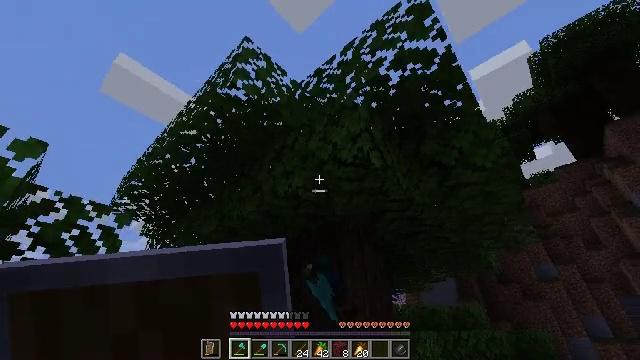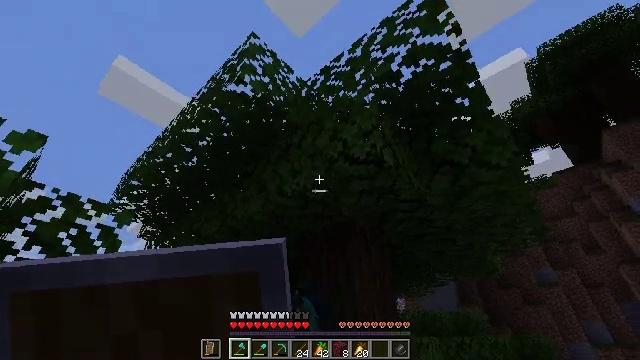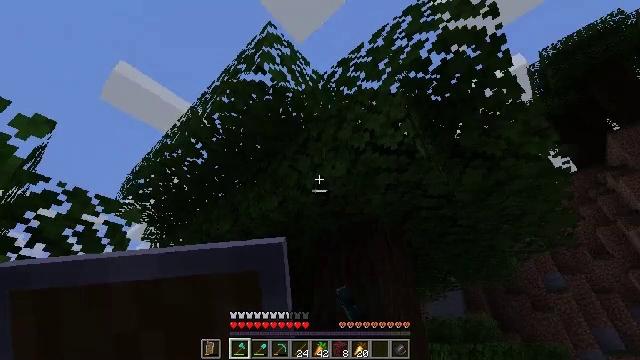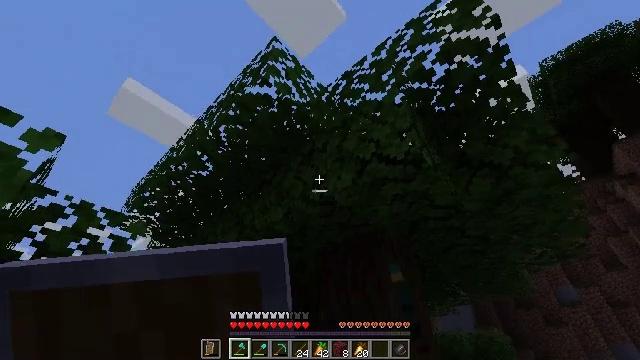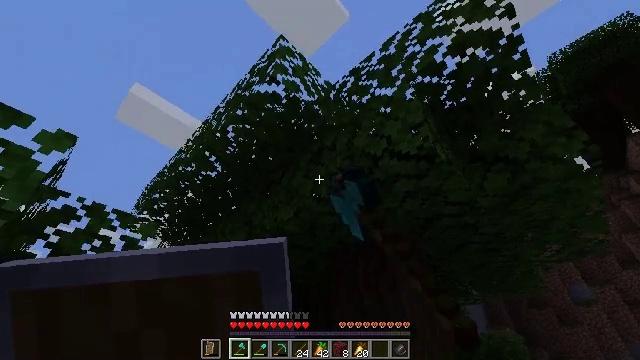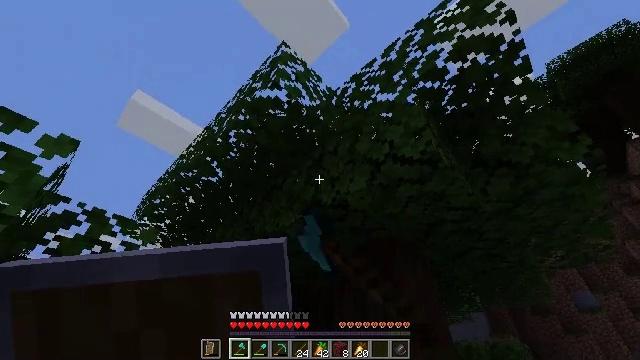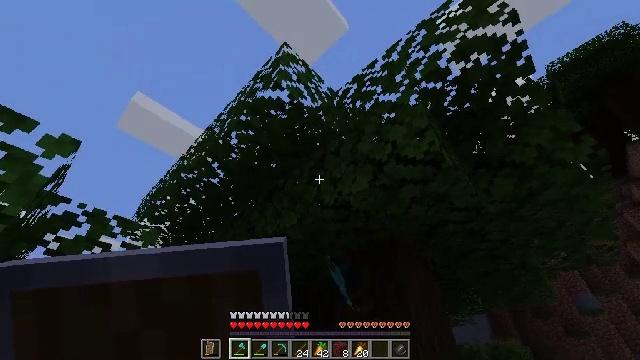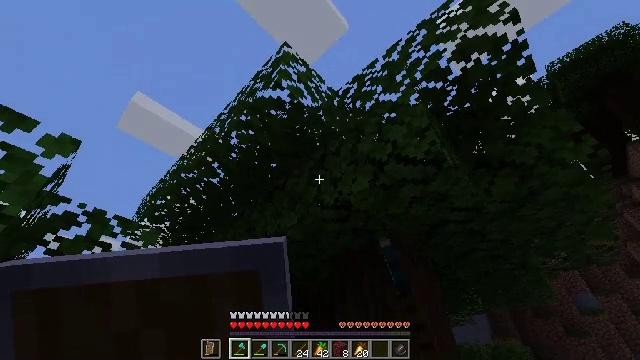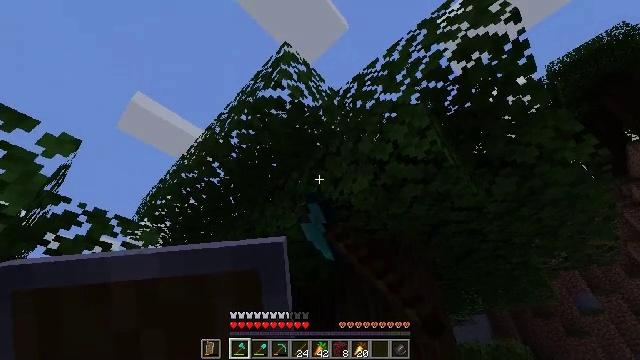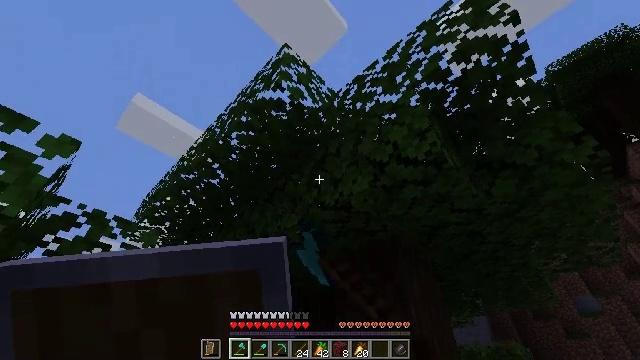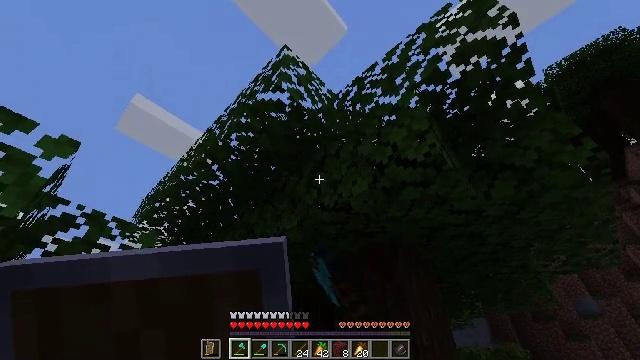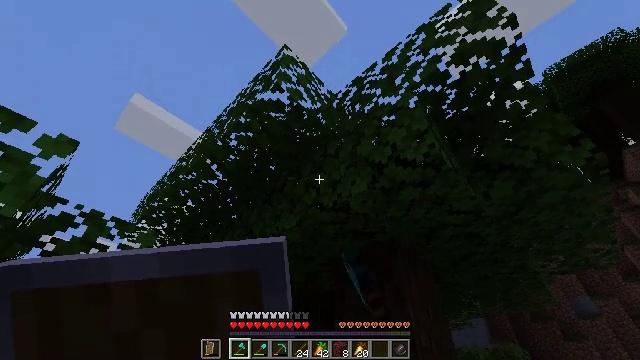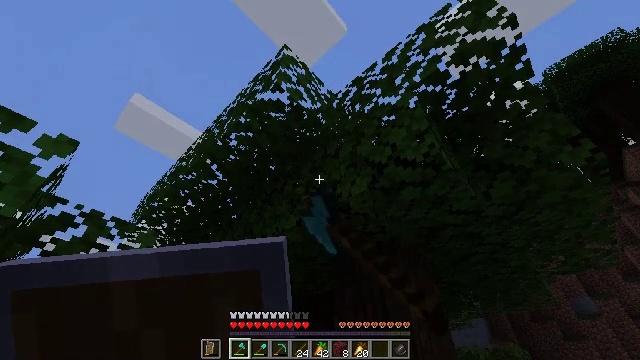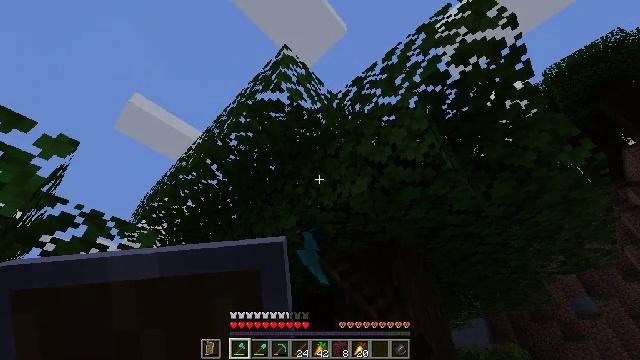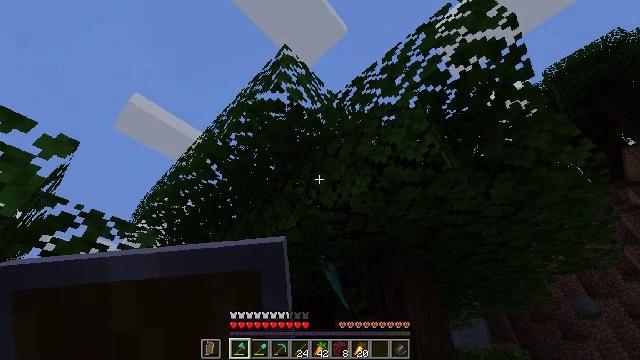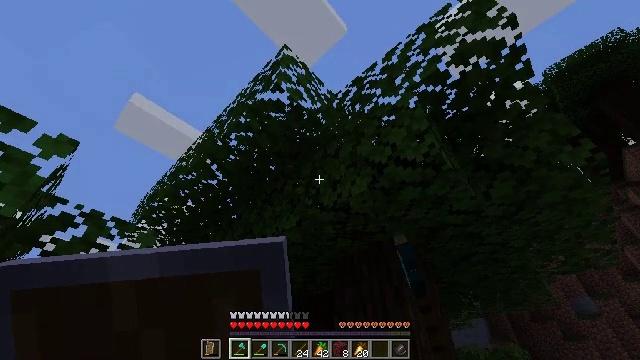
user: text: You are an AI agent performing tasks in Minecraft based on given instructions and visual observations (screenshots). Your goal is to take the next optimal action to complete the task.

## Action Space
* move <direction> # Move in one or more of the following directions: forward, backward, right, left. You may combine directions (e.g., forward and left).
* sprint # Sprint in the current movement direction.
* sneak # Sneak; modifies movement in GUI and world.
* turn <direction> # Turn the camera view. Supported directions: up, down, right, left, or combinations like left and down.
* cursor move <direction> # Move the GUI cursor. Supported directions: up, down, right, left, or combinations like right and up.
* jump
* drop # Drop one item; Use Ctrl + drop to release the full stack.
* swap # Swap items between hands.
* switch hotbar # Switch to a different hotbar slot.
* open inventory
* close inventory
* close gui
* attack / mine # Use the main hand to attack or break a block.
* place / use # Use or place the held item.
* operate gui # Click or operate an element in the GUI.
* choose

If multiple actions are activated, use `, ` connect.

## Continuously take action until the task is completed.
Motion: motion action
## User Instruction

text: Break the dark oak leaves for resources.
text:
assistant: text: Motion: attack / mine
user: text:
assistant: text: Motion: turn up, attack / mine
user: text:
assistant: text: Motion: turn left and up, attack / mine
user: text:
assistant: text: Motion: attack / mine
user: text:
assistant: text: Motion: turn up, attack / mine
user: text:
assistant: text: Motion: attack / mine
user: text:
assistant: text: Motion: attack / mine
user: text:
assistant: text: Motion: attack / mine
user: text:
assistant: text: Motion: attack / mine
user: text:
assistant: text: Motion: attack / mine
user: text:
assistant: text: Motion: attack / mine
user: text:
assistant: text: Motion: attack / mine
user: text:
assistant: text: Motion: attack / mine
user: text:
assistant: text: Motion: attack / mine
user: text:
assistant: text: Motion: attack / mine
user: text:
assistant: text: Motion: attack / mine
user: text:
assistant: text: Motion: attack / mine
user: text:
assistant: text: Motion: attack / mine
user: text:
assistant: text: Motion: attack / mine
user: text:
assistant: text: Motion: attack / mine
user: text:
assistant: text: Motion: attack / mine
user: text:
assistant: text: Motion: attack / mine
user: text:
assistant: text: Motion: attack / mine
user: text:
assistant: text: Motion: attack / mine
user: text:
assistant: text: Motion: attack / mine
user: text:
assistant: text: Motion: attack / mine
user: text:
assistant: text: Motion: attack / mine
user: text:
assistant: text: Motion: attack / mine
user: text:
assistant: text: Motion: open inventory
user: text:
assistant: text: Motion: turn right and down, open inventory